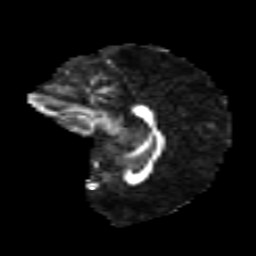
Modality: FA
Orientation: sagittal
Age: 16
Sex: male
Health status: ill
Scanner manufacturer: ge
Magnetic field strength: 3 T
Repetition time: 6.752 s
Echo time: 0.079 s